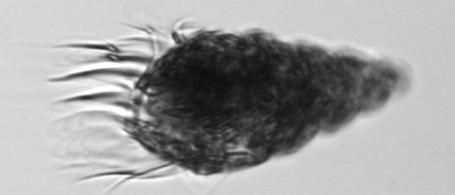
Label: Laboea_strobila